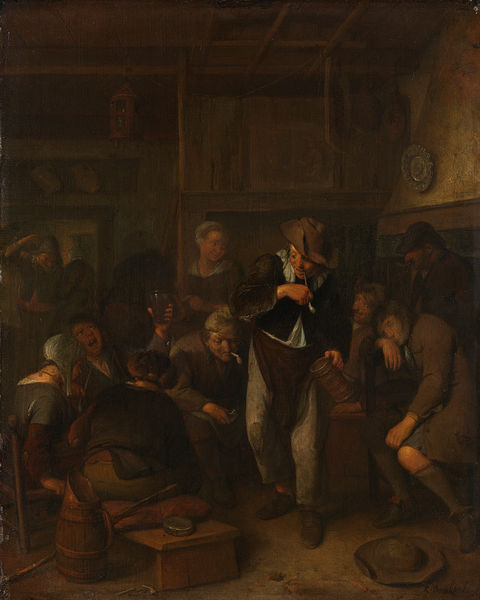
Titel: Boerenherberg.
Künstler: Richard Brakenburg
Standort: Amsterdam
Institution: Rijksmuseum
Schlagwörter: dunkel, braun, frau, glas, hut, männer, schwarz, zimmer, haube, alkohol, kneipe, regal, saufen, trinken, interieur, bauern, kamin, krug, bank, pfeife, stube, becher, bier, gasthaus, gasthof, wirtshaus, trunken, schenke, kneipenszene, bauern genre, benre